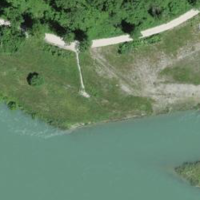
EUNIS habitat code: 56
Species observed at this site:
Prunus spinosa
Centaurea scabiosa